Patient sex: M
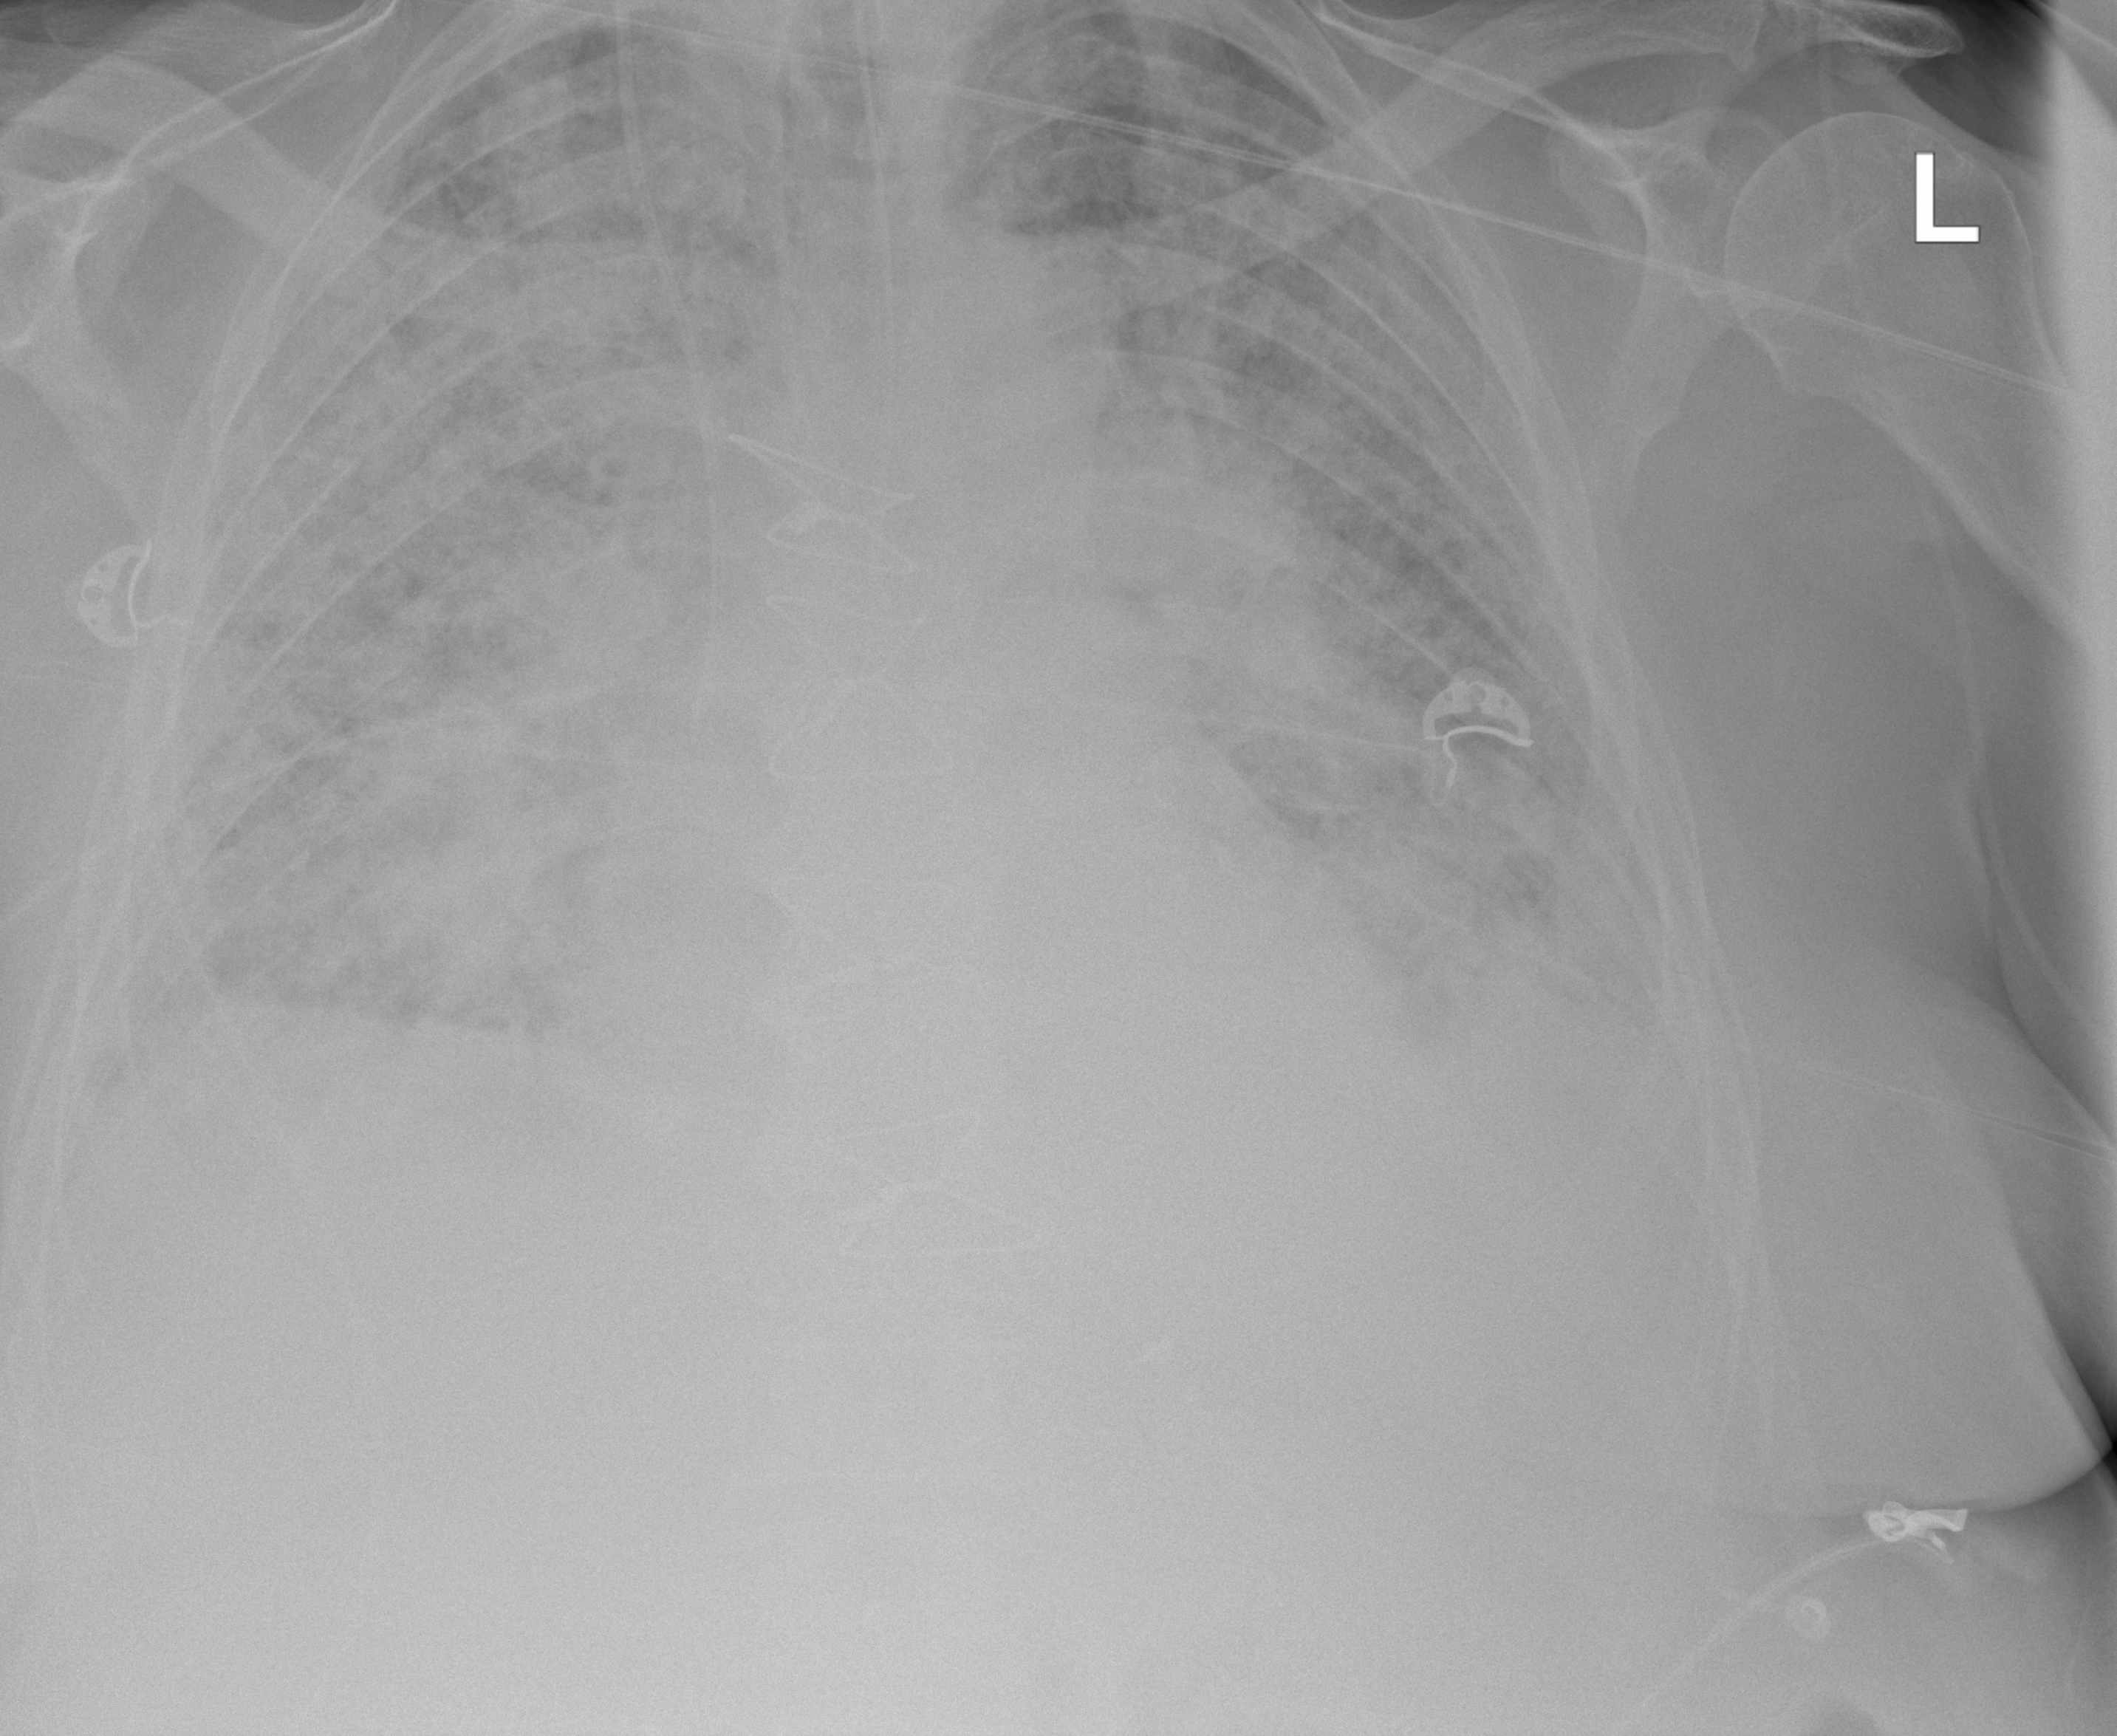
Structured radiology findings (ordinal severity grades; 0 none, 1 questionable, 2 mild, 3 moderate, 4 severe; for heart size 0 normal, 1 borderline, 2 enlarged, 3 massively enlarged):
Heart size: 2
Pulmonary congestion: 3
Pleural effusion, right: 2
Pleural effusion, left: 2
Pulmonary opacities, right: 4
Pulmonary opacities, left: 3
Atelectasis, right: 3
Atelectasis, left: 3